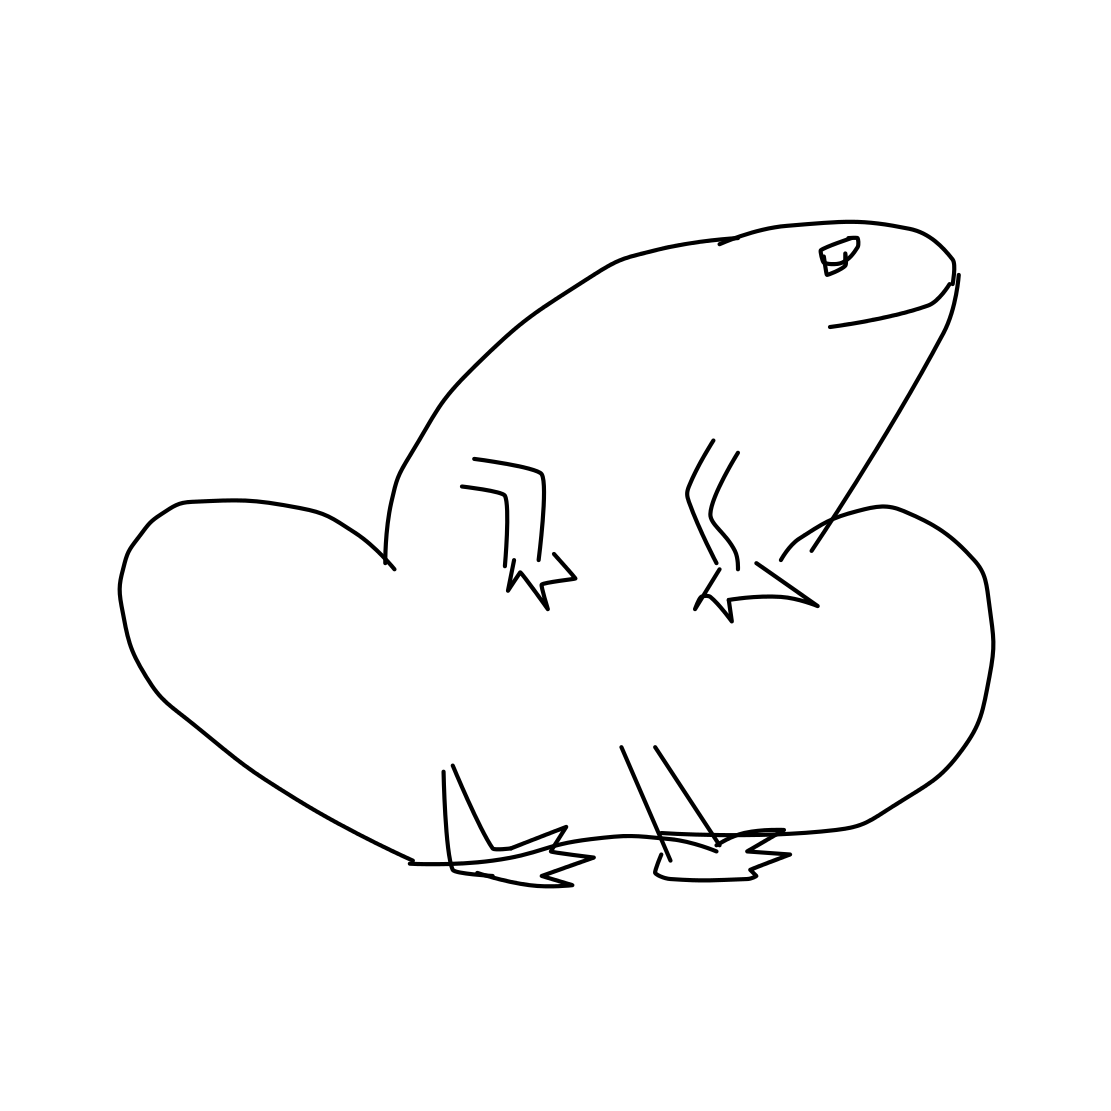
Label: frog